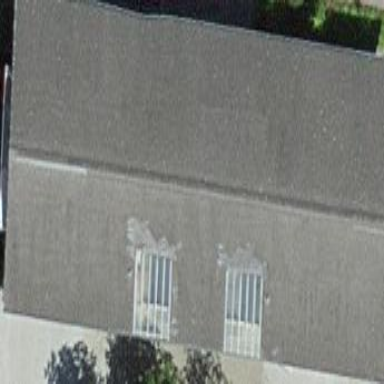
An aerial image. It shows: Kindergarten building.